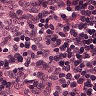
Metastatic tissue present: no